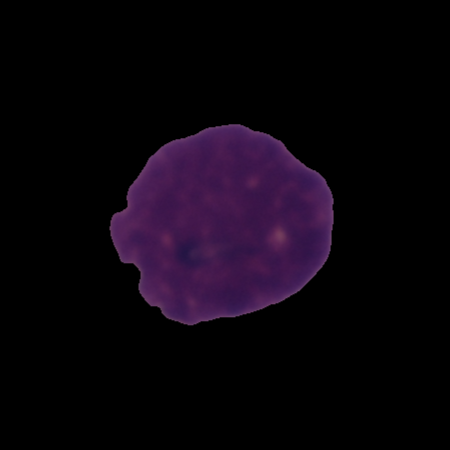
Label: cancer